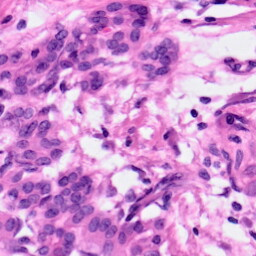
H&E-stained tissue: Pancreatic